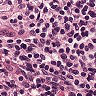
Metastatic tissue present: no